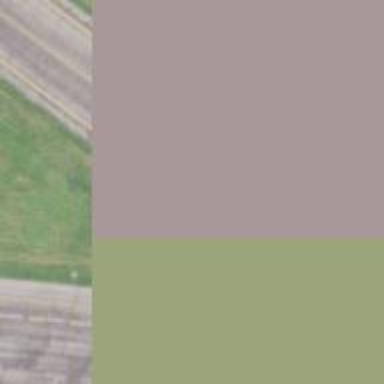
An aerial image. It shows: Taxiway at the airport with asphalt surface.